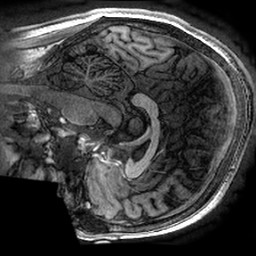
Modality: T1w
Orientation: sagittal
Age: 24
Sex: male
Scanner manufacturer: ge
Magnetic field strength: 3 T
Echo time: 0.002736 s